Aerial crown-view tile of a tropical tree (Barro Colorado Island, Panama), acquired 20250124:
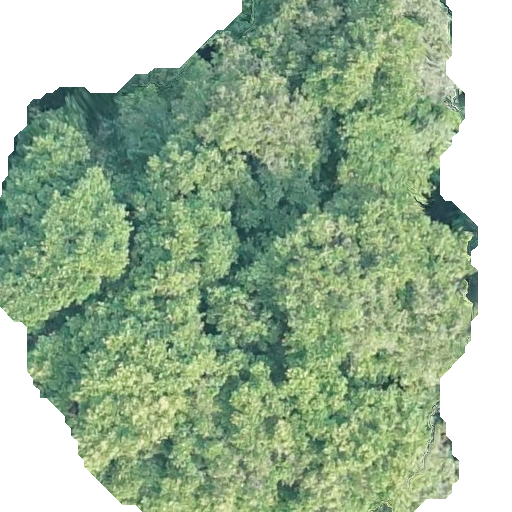
Species: Prioria copaifera
GBIF accepted scientific name: Prioria copaifera
Crown area: 330.212 m²